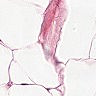
Metastatic tissue present: no